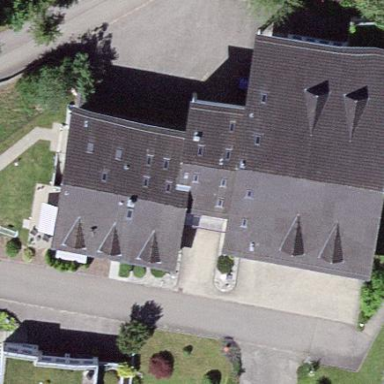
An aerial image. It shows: Building with gabled roof.